Question: I'm using Vim in the zsh shell on OSX.

In the image you can see that I have created a test text on the left side. When I exit insert mode (using ), Vim duplicates my text a few times.
You can see my Vim editor when I exited the insert mode on the right side of the image.
Why does Vim do that and how can I prevent it?
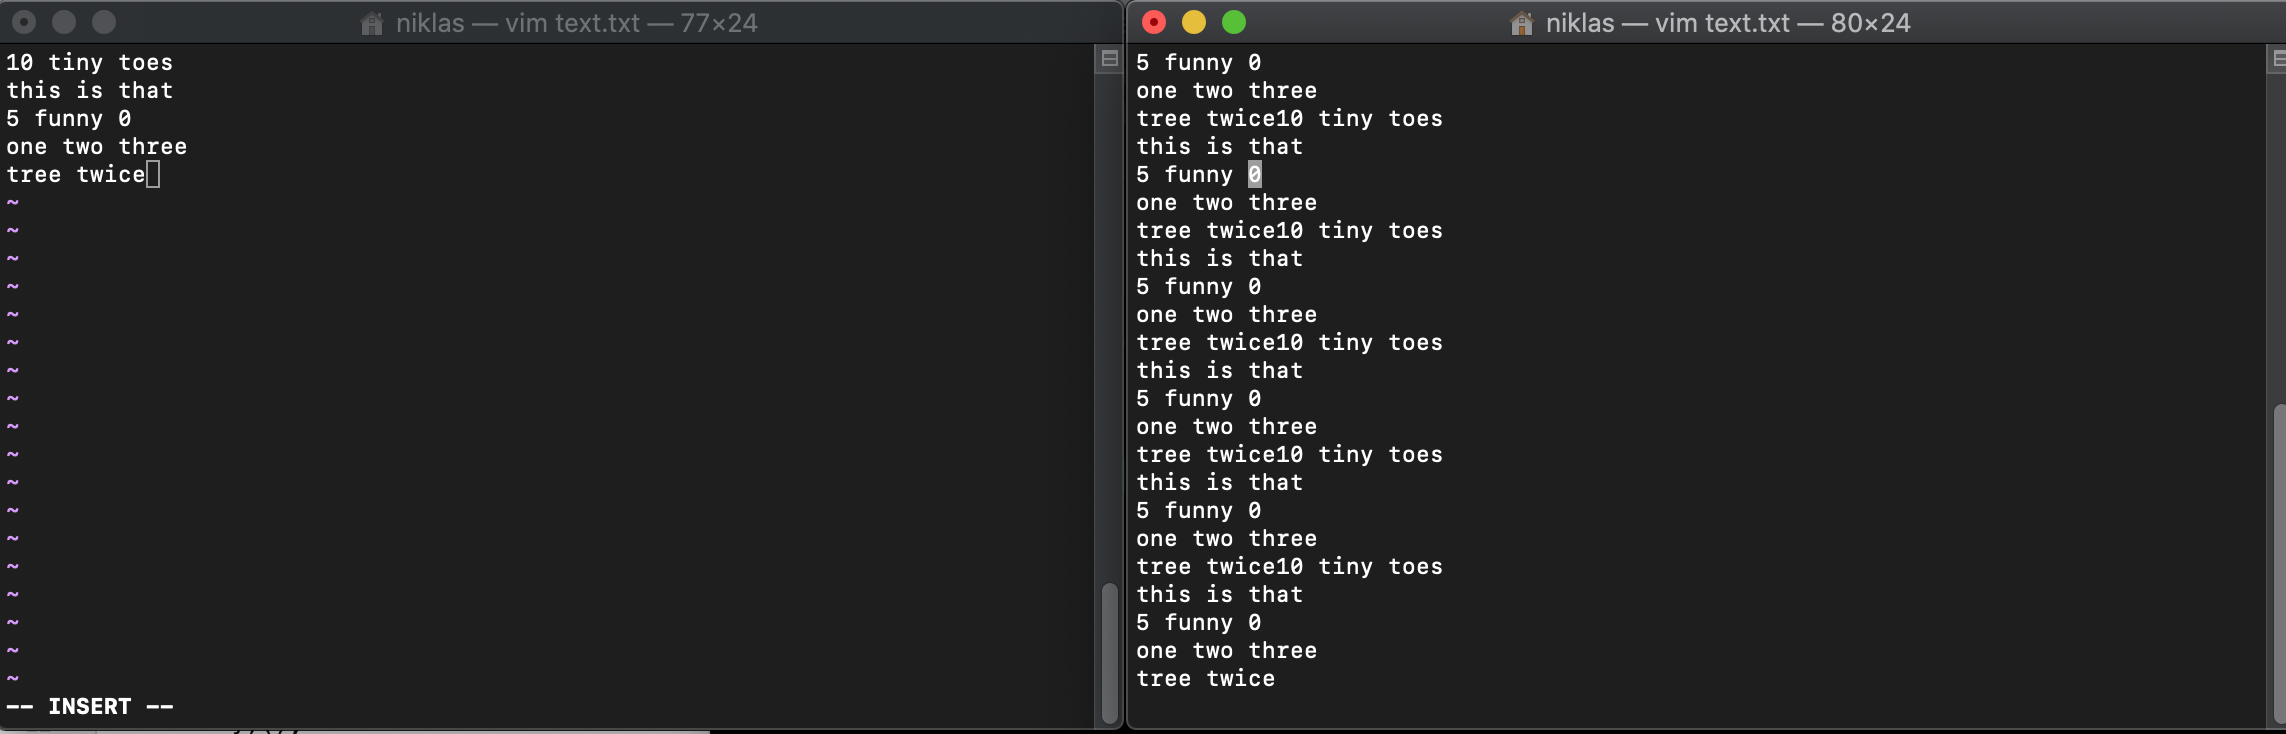
Answer: Make sure you don't accidentally type a number before entering insert mode.
Like any other action, entering text in insert mode can be repeated by prepending the command with typing a number.
For example, typing 'hello' from normal mode results in the text 'hellohellohello' entered.
If you're unsure whether you have already typed a number, you can cancel any repetition by typing again before entering insert mode.